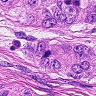
Metastatic tissue present: yes